【题型】选择题　【知识点】立体几何　【难度】easy
如图，圆锥底面半径为3，母线$PA=12$，$\overrightarrow{AB}=\dfrac{2}{3}\overrightarrow{AP}$，一只蚂蚁从$A$点出发，沿圆锥侧面绕行一周，到达$B$点，最短路线长度为（\quad）

\noindent A. $6\sqrt{7}$\qquad B. $16$\qquad C. $4\sqrt{10}$\qquad D. $12$
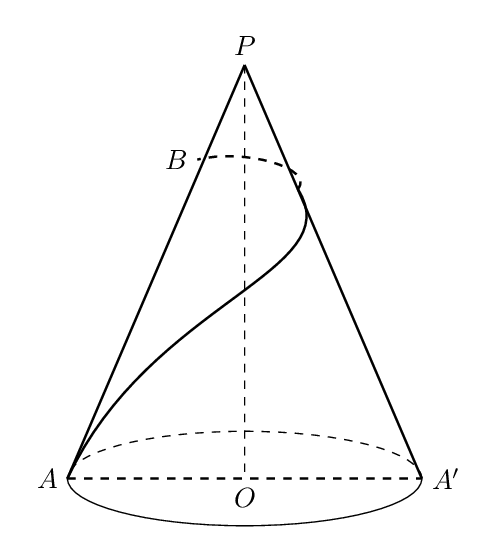
【解答】
\vspace{1em}
\noindent \textbf{【答案】} C

\noindent \textbf{【分析】} 把圆锥侧面沿母线$PA$剪开，展在同一平面内，再利用两点间距离最短求出结果.

\noindent \textbf{【详解】} 把圆锥侧面沿母线$PA$剪开，展在同一平面内得扇形$APA'$，连接$AB$，如图，

\noindent 令扇形$APA'$圆心角大小为$\theta$，则$12\theta=2\pi\times3$，解得$\theta=\dfrac{\pi}{2}$，
在$\text{Rt}\triangle PAB$中，$PB=\dfrac{1}{3}PA'=4$，则$AB=\sqrt{PB^2+PA^2}=\sqrt{4^2+12^2}=4\sqrt{10}$，

所以一只蚂蚁从$A$点出发，沿圆锥侧面绕行一周，到达$B$点，最短路线长度为$4\sqrt{10}$.

\noindent 故选：C.

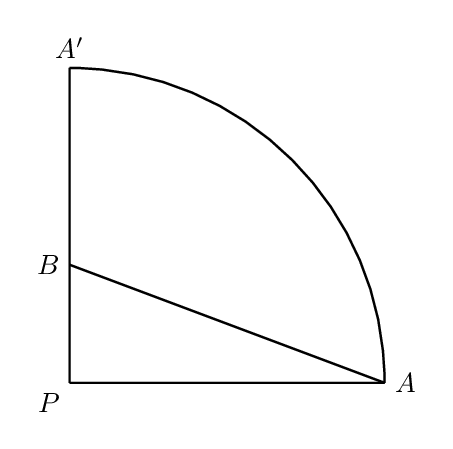